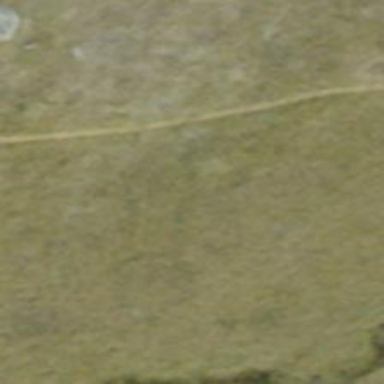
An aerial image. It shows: Path.